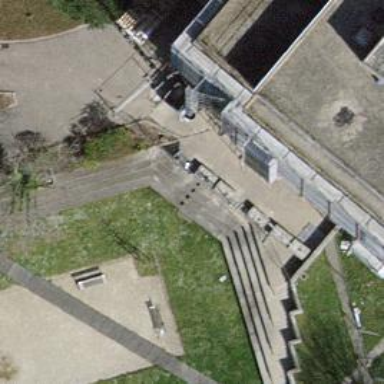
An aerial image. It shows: Concrete steps.